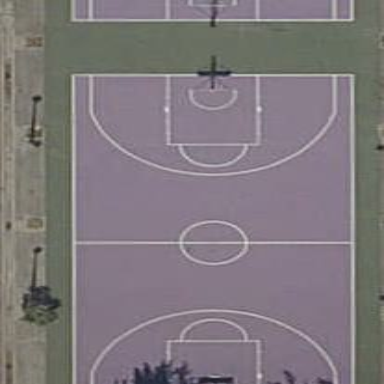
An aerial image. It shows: Basketball court in the leisure land pitch.